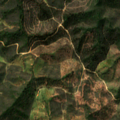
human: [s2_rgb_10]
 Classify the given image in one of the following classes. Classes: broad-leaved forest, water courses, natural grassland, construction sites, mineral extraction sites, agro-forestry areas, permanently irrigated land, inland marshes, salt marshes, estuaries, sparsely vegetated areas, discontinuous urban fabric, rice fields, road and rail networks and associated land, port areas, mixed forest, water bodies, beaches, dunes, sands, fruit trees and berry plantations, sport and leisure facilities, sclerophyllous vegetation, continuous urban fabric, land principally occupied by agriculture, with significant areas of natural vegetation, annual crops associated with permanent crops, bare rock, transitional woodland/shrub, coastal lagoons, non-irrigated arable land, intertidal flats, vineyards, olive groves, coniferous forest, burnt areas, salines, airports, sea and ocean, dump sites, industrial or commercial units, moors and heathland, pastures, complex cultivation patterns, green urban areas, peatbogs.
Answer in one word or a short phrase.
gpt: broad-leaved forest, sclerophyllous vegetation, transitional woodland/shrub